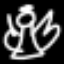
Label: angel